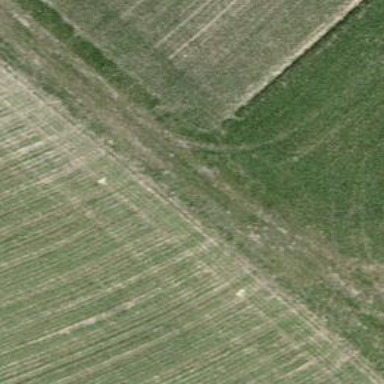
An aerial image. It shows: Track with very rough surface.